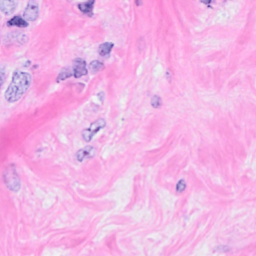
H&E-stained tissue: Breast